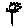
Label: flower